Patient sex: F
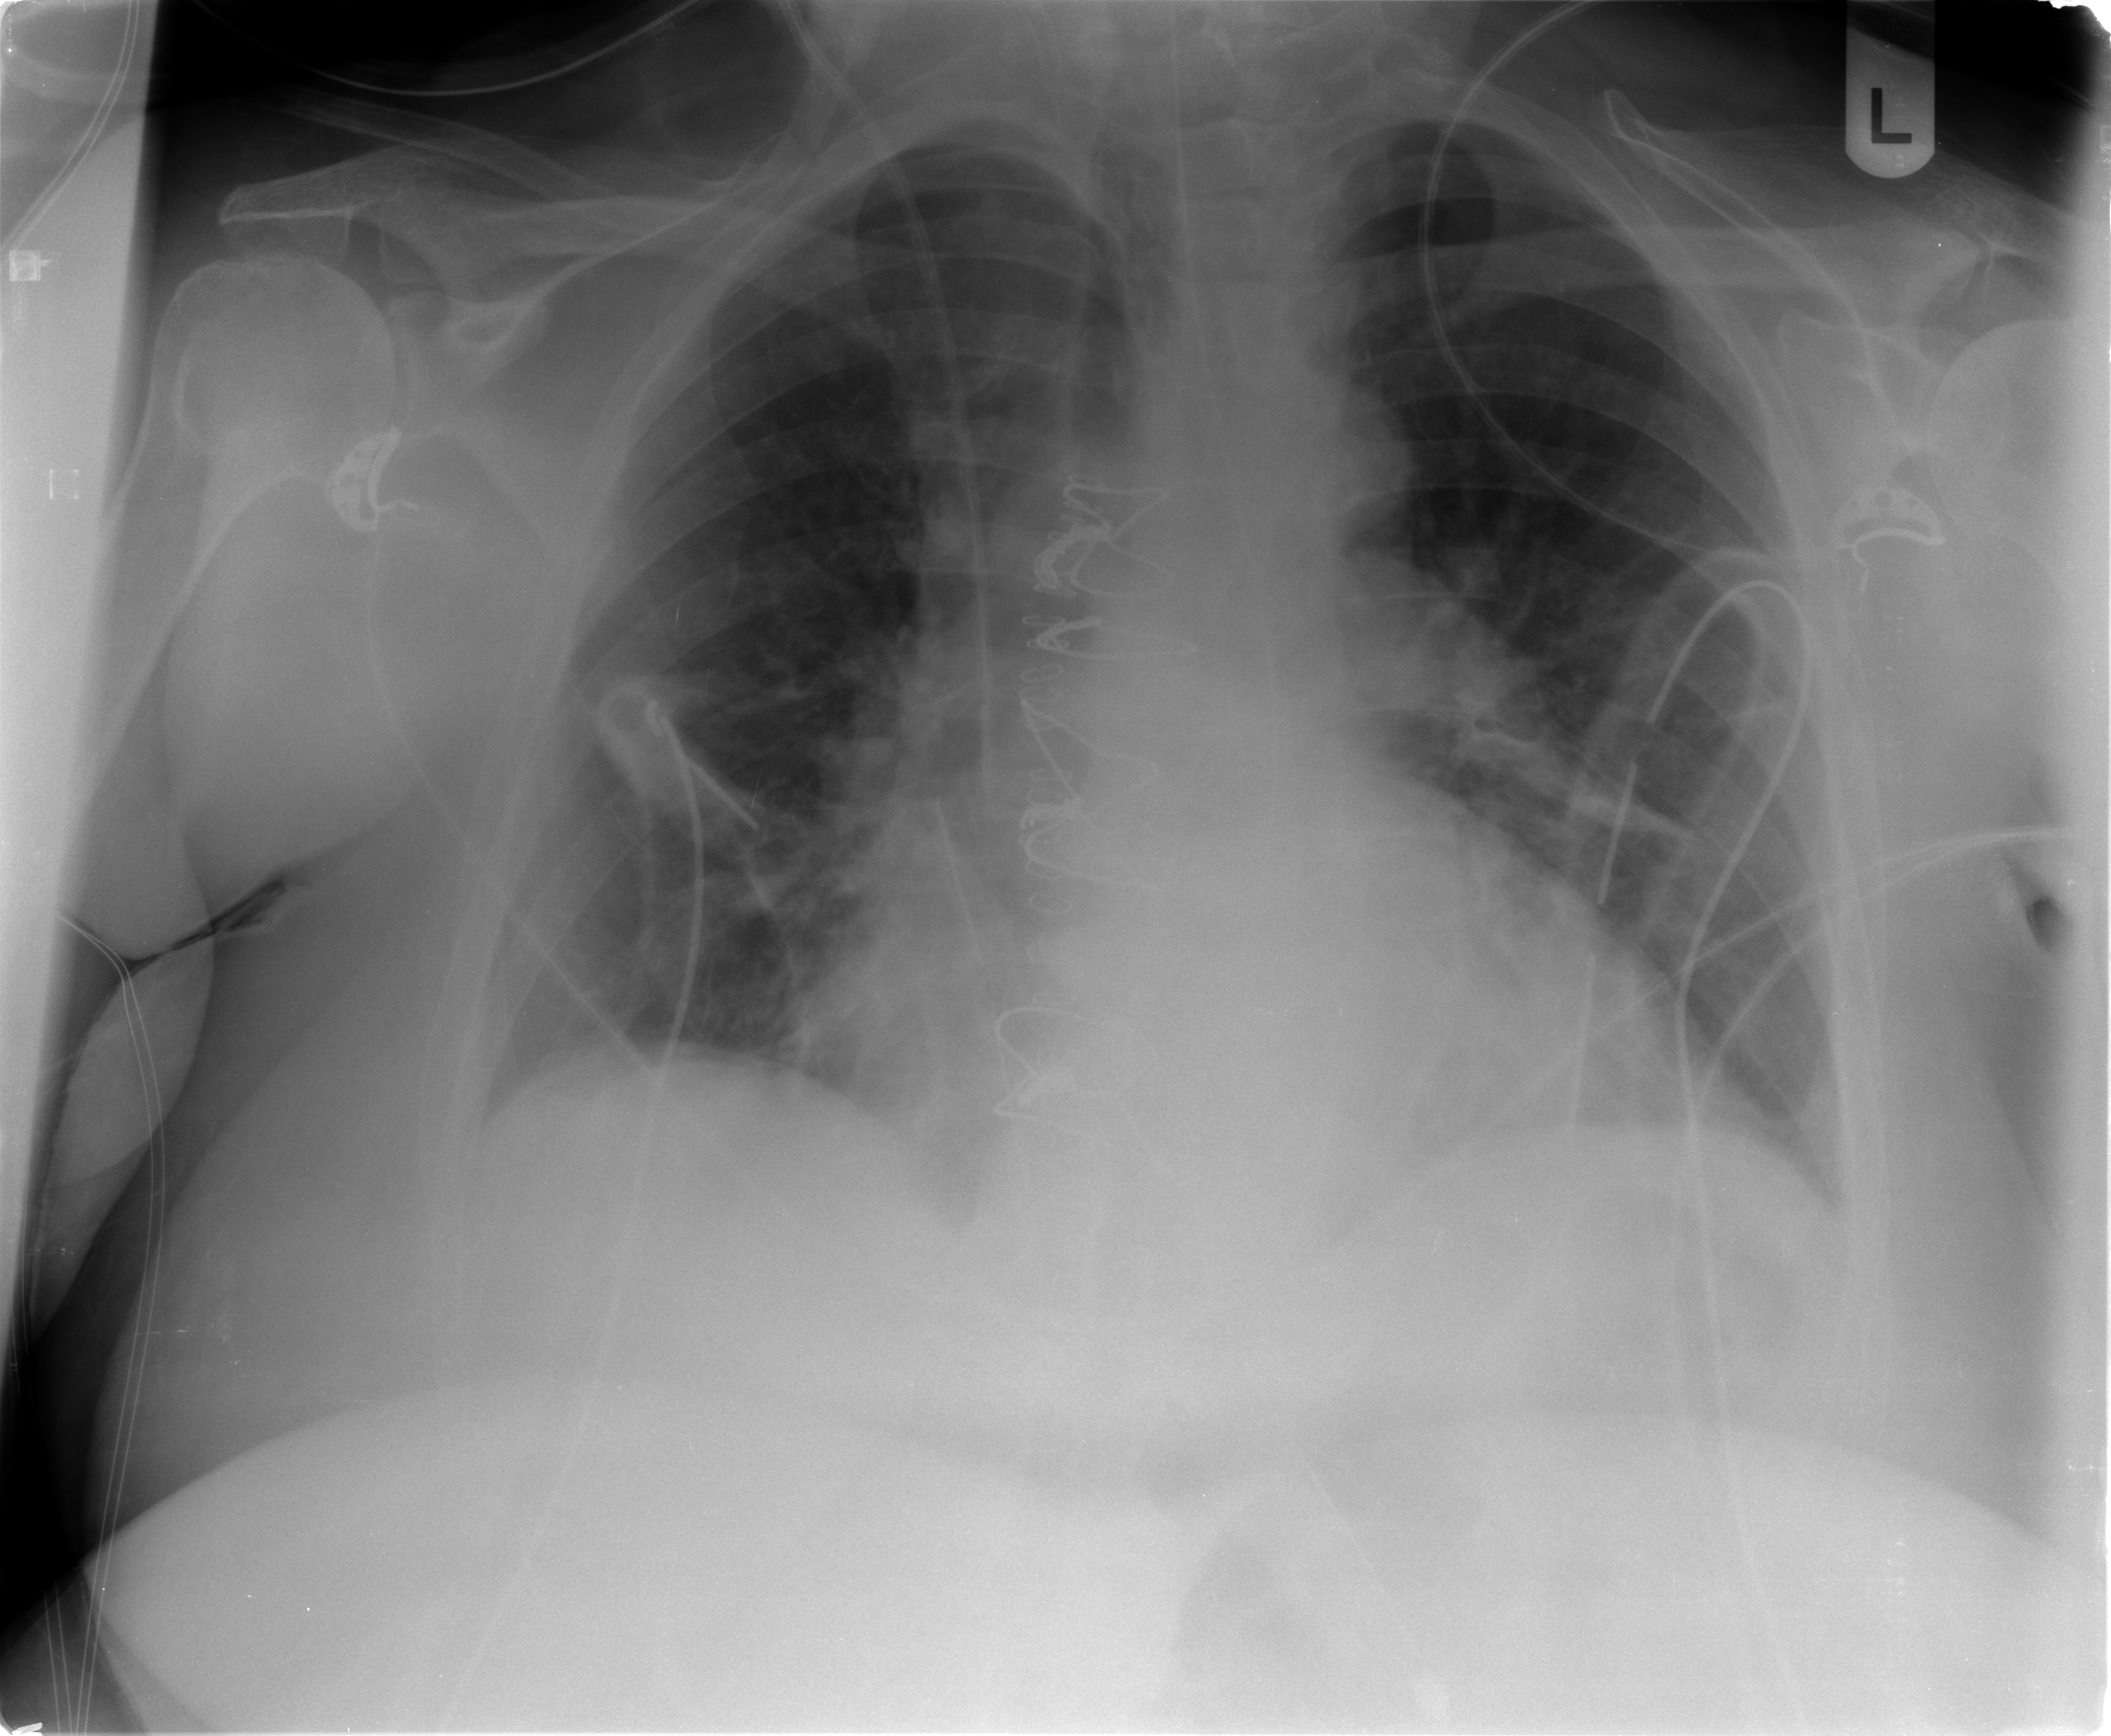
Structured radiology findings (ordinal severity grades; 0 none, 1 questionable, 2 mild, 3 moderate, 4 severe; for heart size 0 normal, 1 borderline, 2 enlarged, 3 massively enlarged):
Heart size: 0
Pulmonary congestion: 2
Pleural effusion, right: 1
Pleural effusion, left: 1
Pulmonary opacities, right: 0
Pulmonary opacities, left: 0
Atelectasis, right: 2
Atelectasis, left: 2